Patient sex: F
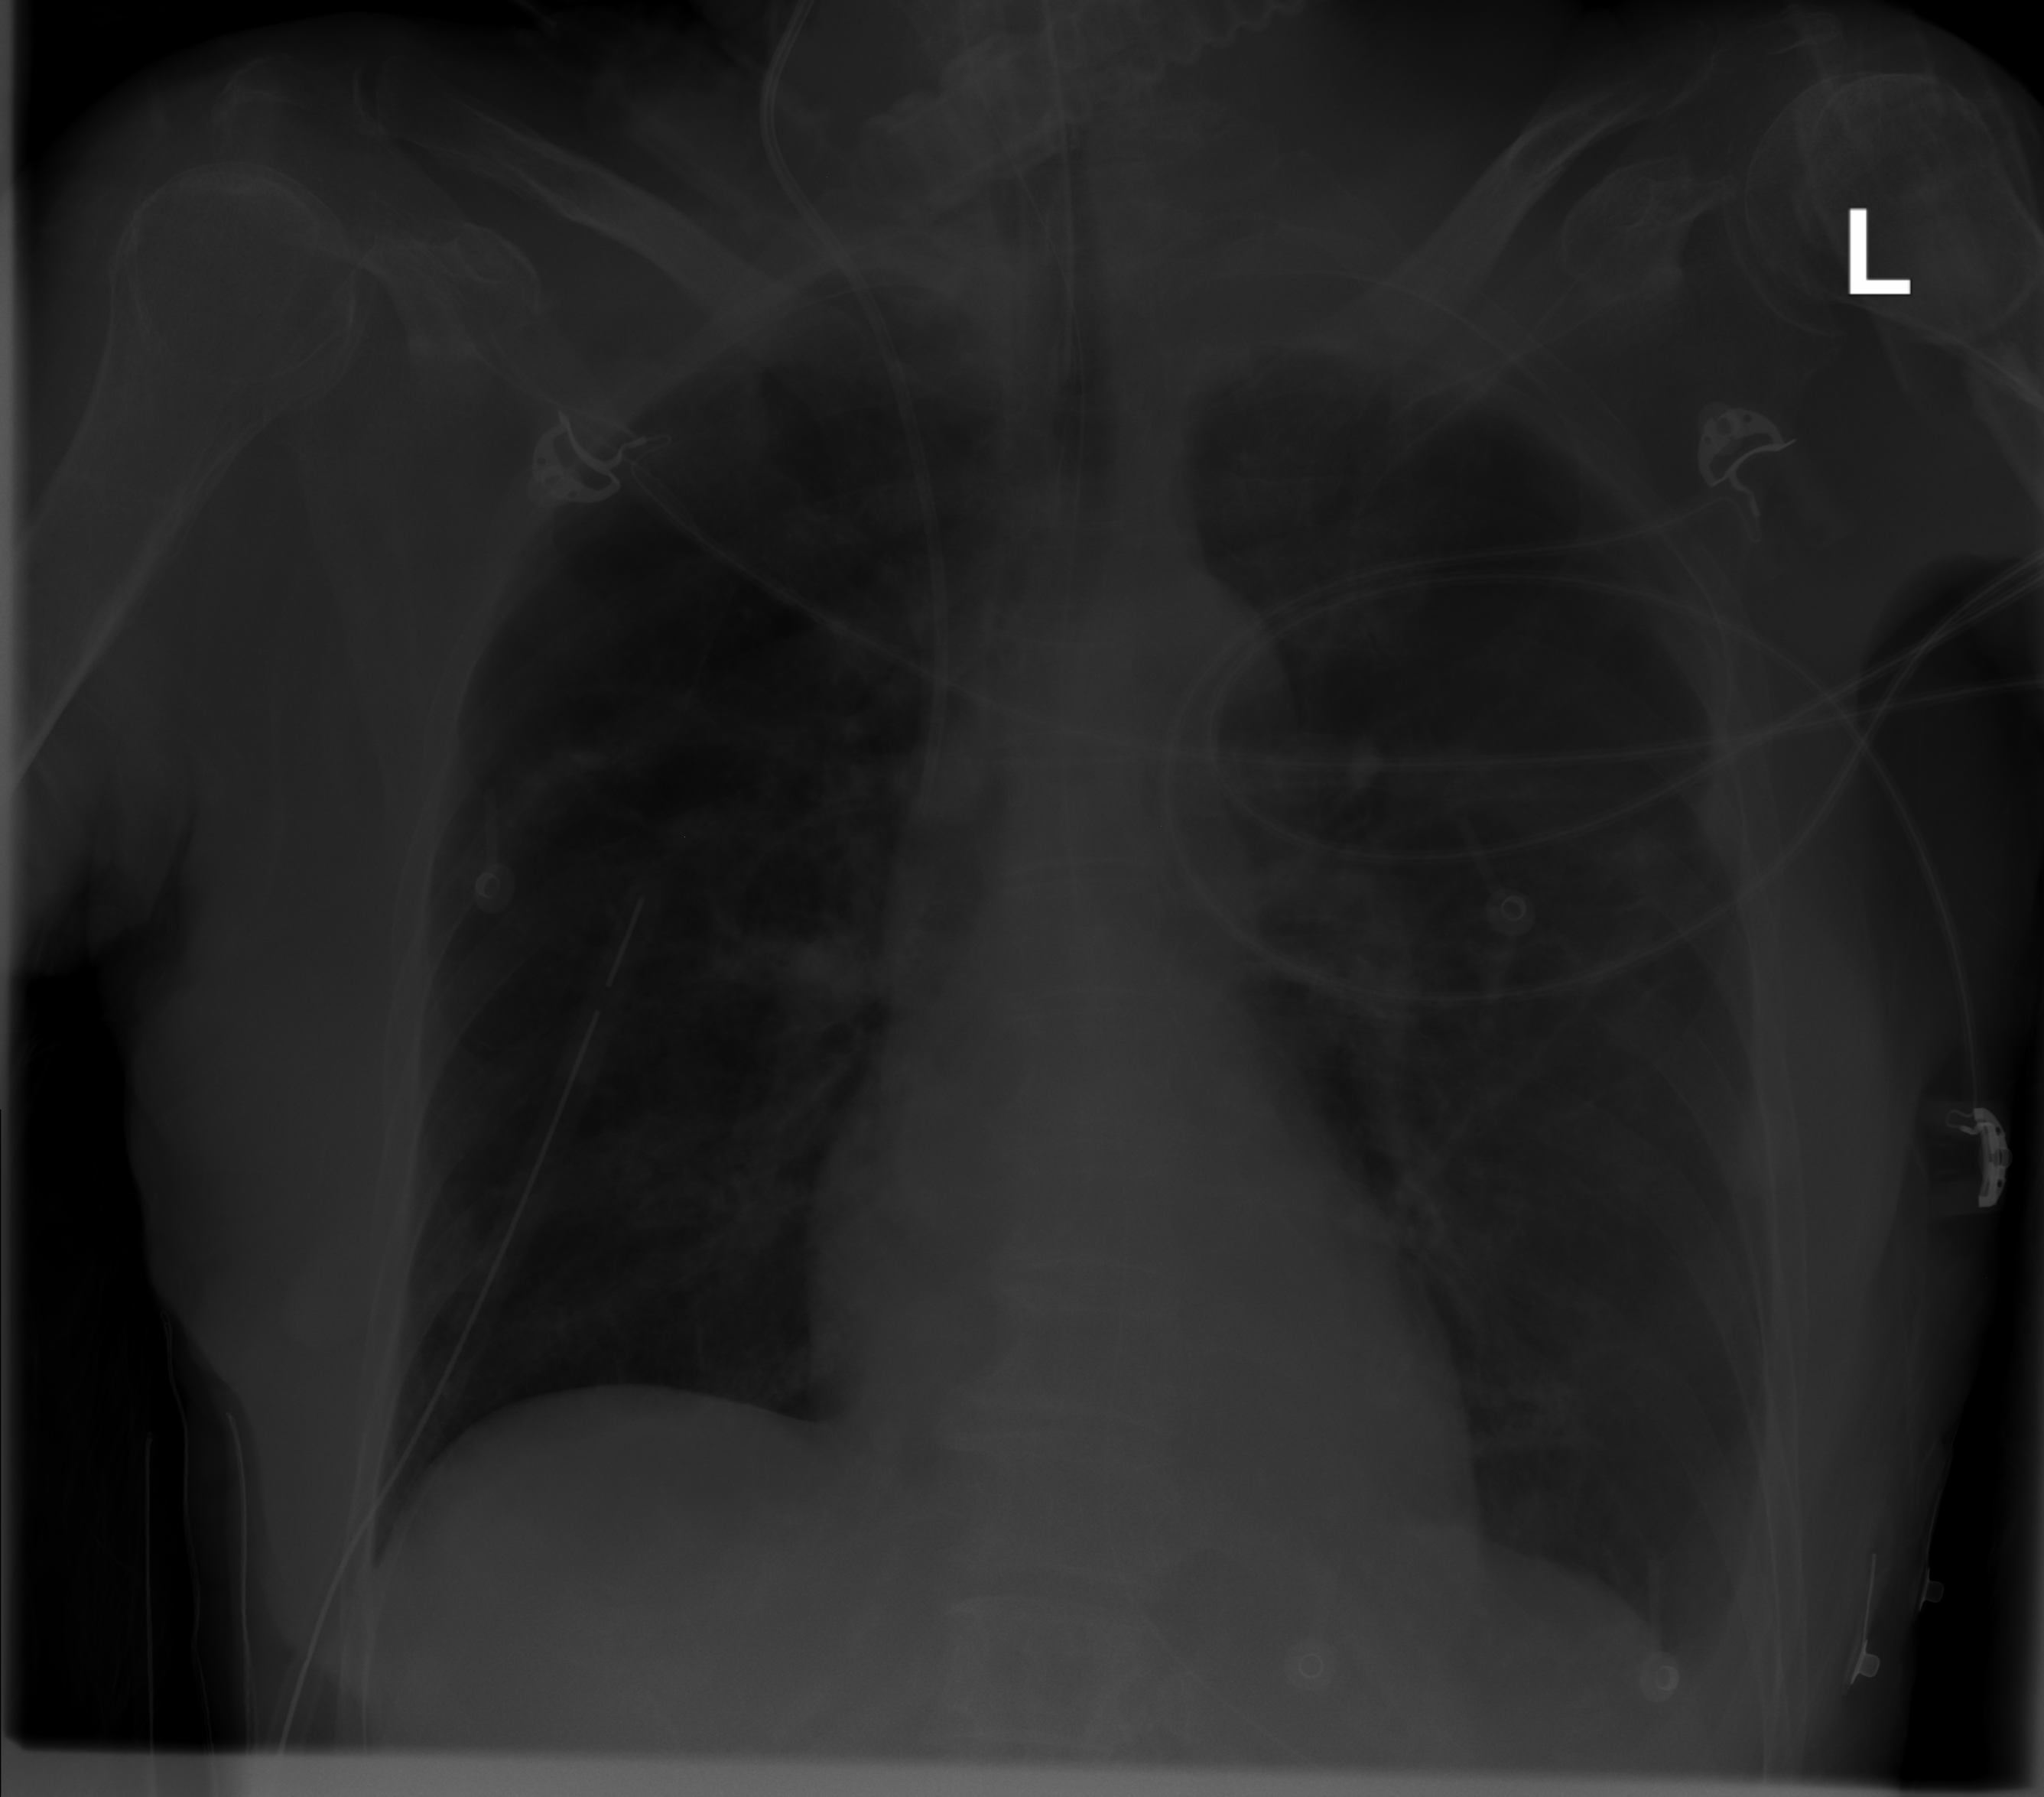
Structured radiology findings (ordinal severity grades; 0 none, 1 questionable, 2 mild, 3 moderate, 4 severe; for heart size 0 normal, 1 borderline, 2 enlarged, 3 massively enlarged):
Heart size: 1
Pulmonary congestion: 0
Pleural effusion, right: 0
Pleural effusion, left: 2
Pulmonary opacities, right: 0
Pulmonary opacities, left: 0
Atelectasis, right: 0
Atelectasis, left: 0